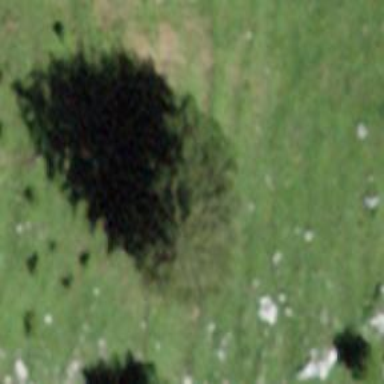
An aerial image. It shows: Single tag "natural: tree."